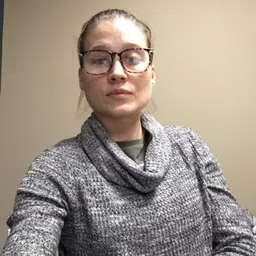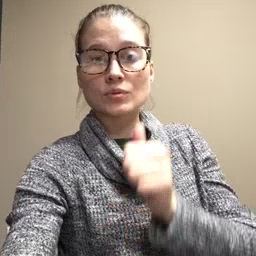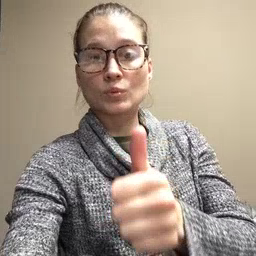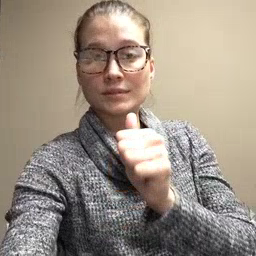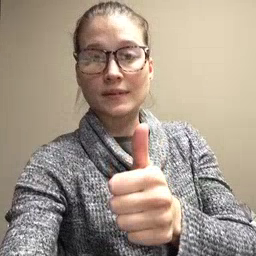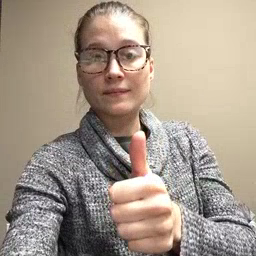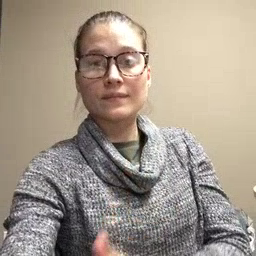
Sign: yourself